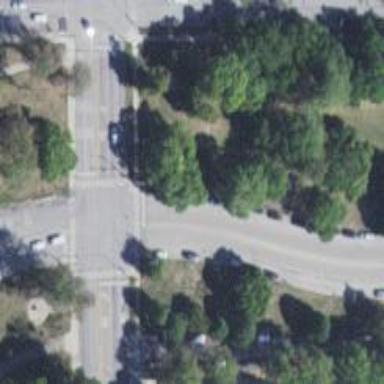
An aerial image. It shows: Footway crossing with zebra markings.